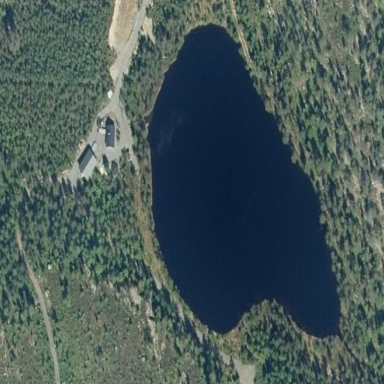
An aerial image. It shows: Lake with natural water.